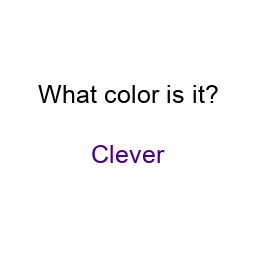
Color: indigo
Background color: white
Question text color: black